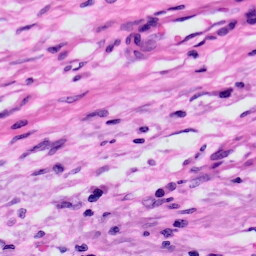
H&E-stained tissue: Skin